Chest X-ray:
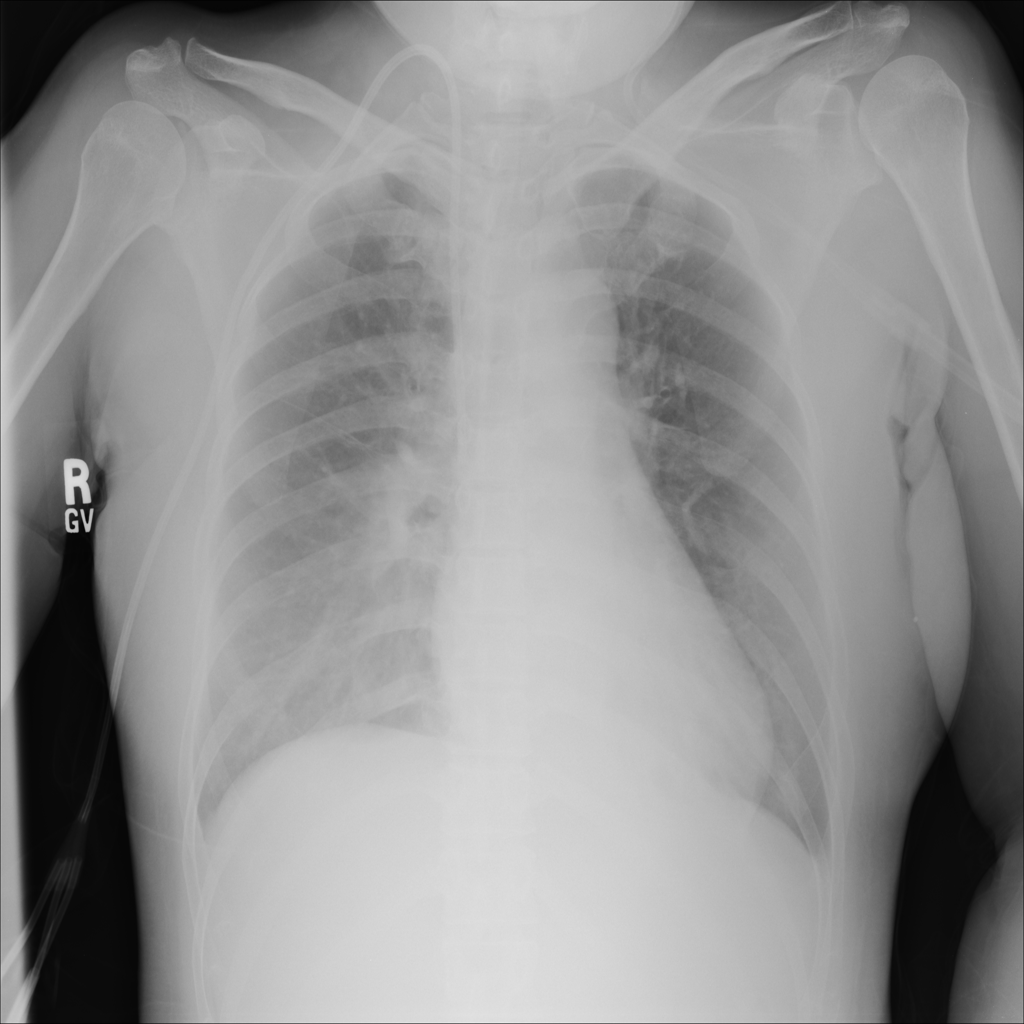
Findings: Effusion
No abnormal finding: no